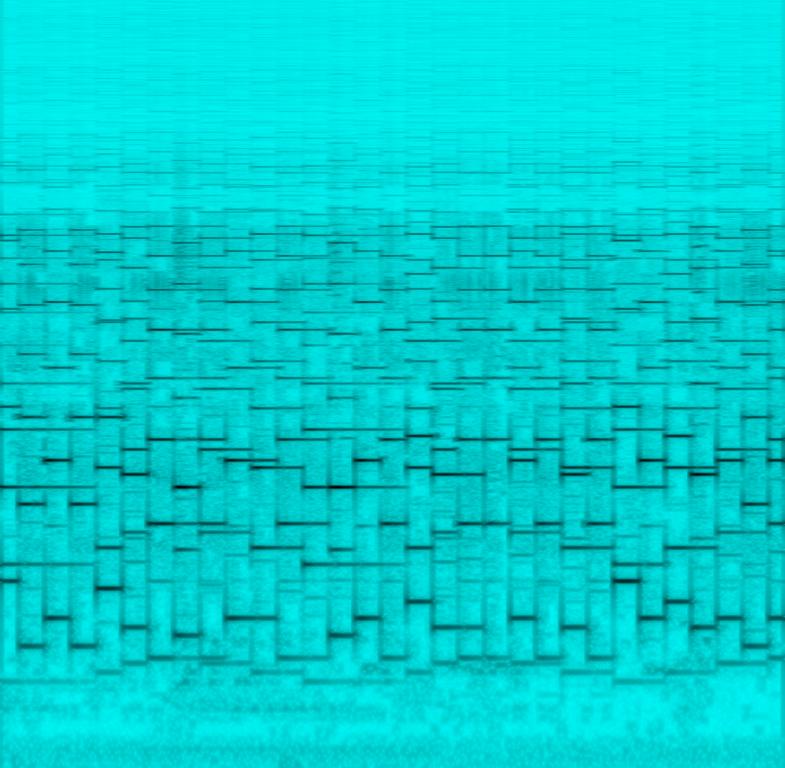
This sound is of a doorbell. It is playing a high pitched melody with a chiming sound. There are no other instruments in this song. There are no voices in this song. This sound is similar to what you would find in a music box.